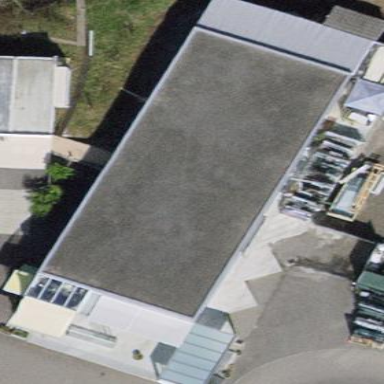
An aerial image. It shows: Industrial building.